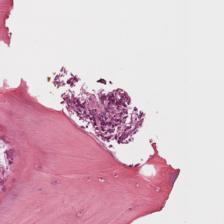
Label: Viable